Question: I was wondering if someone already had came across a good way of achieving this.
Here is an image to show what i am talking about:
- - -

Well, i hope it was easy to get it.
I came across a couple solutions but none seems to work seamless.
Thanks in advance
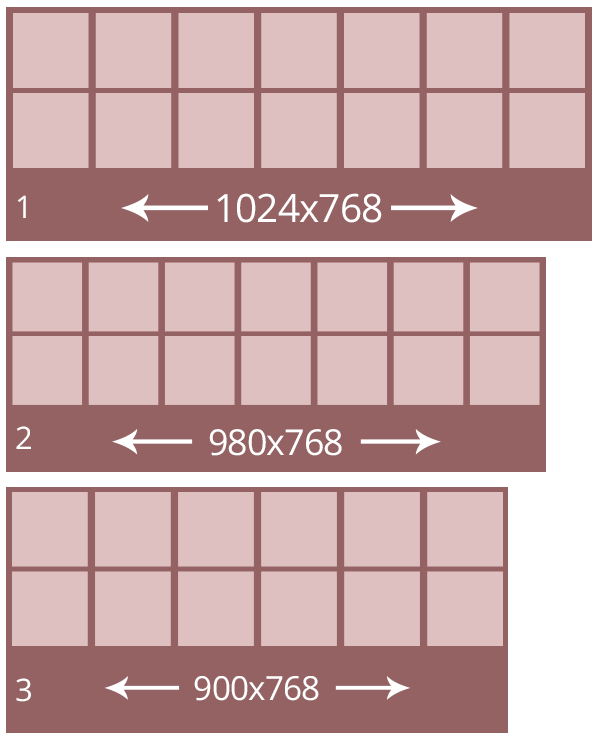
Answer: JS
'''
var block_width = 50;
var margin_right = 5;
$(document).ready(function(){
change_width();
});
function change_width(){
var new_width = block_width + ($('#content').width() % (block_width + margin_right)) / Math.floor($('#content').width() / (block_width + margin_right));
$('.item').width(new_width);
}
'''
CSS
'''
#content{
width:300px; /* set this to how wide you want the container to be */
}
.item{
height:50px;
display:inline-block;
margin-right:5px; /* is the same as the value in the javascript */
}
'''
HTML
'''
<div id="content">
<div class="item"></div><div class="item"></div><div class="item"></div><div class="item"></div><div class="item"></div><div class="item"></div><div class="item"></div><div class="item"></div><div class="item"></div><div class="item"></div><div class="item"></div><div class="item"></div><div class="item"></div>
</div>
'''
Call the function 'change_width()' whenever you need to recalculate the box sizes. Make sure to have all those divs on the same line since the newline messes up the formatting.
'block_width' refers to the natural block width for each item before they get scaled to fit. and 'margin-right' is for if you want to separate your block items.